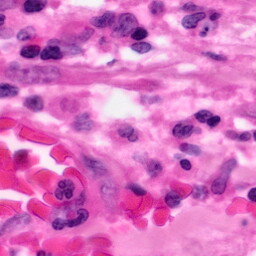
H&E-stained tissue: Pancreatic